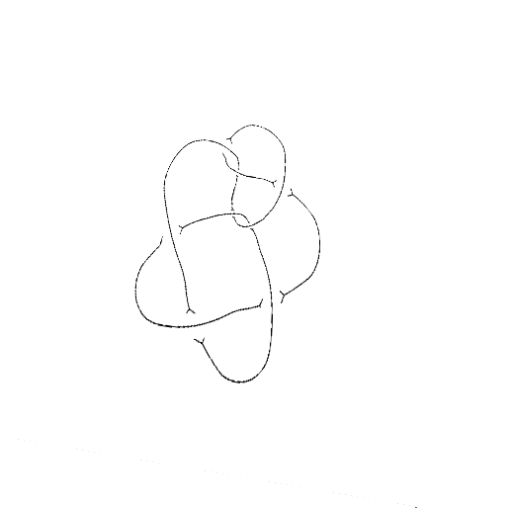
Crossing number: 8